Field crop: tomato
Growth stage: 1
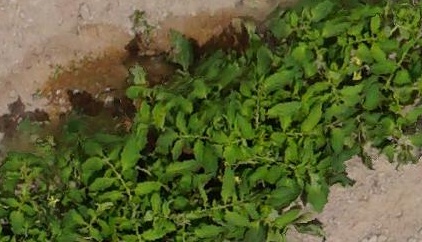
Species: tomato